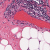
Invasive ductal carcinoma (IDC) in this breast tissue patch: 0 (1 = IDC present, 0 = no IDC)